RGB frame:
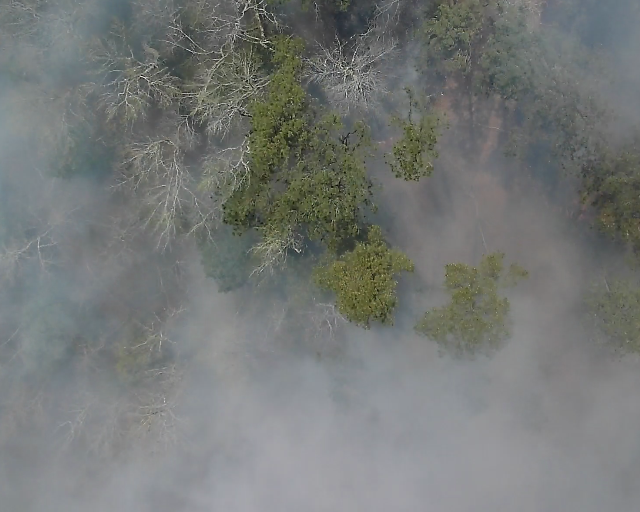
Thermal frame:
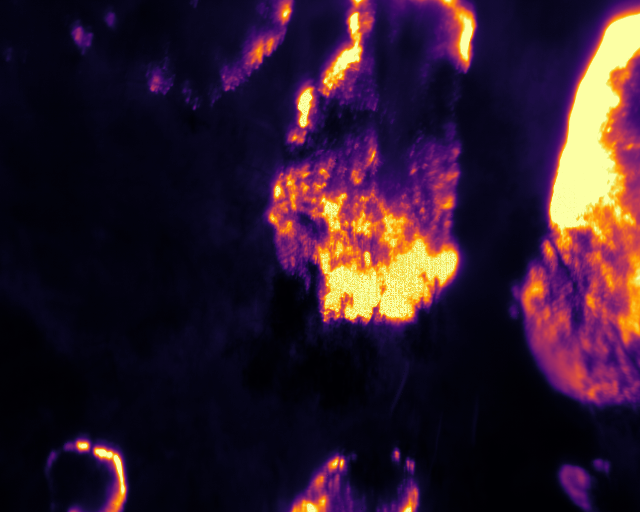
Captured: 2026-02-26 02:31:11
Pixels at or above 80 °C: 57651 (fraction of frame: 0.1759)